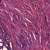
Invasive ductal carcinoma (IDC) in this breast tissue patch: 1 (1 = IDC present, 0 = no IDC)